Field crop: tomato
Growth stage: 2
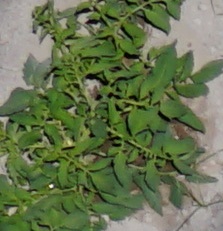
Species: tomato